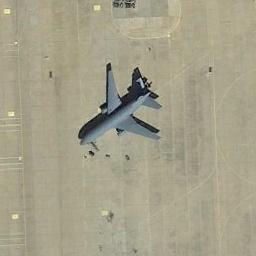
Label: airplane